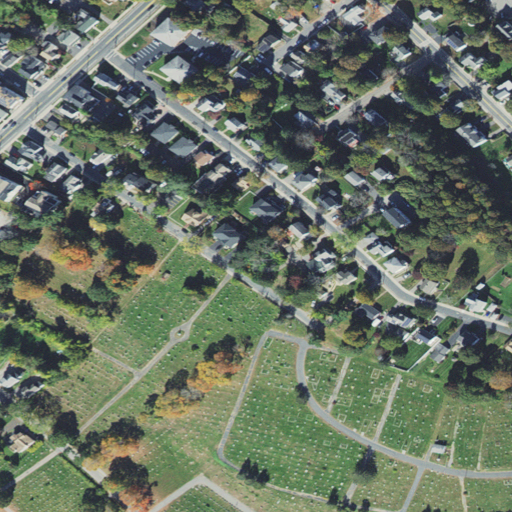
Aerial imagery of mountain in Massachusetts named Pleasant Hill containing medium intensity development, low intensity development, high intensity development, and open development